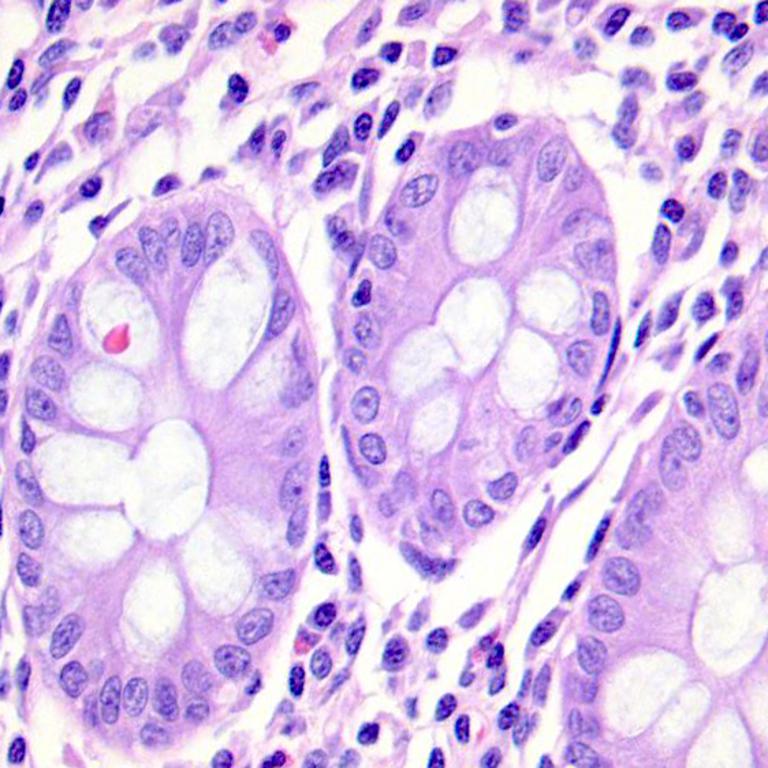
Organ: colon
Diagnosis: benign